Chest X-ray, PA view. Patient: 48 years old, sex M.
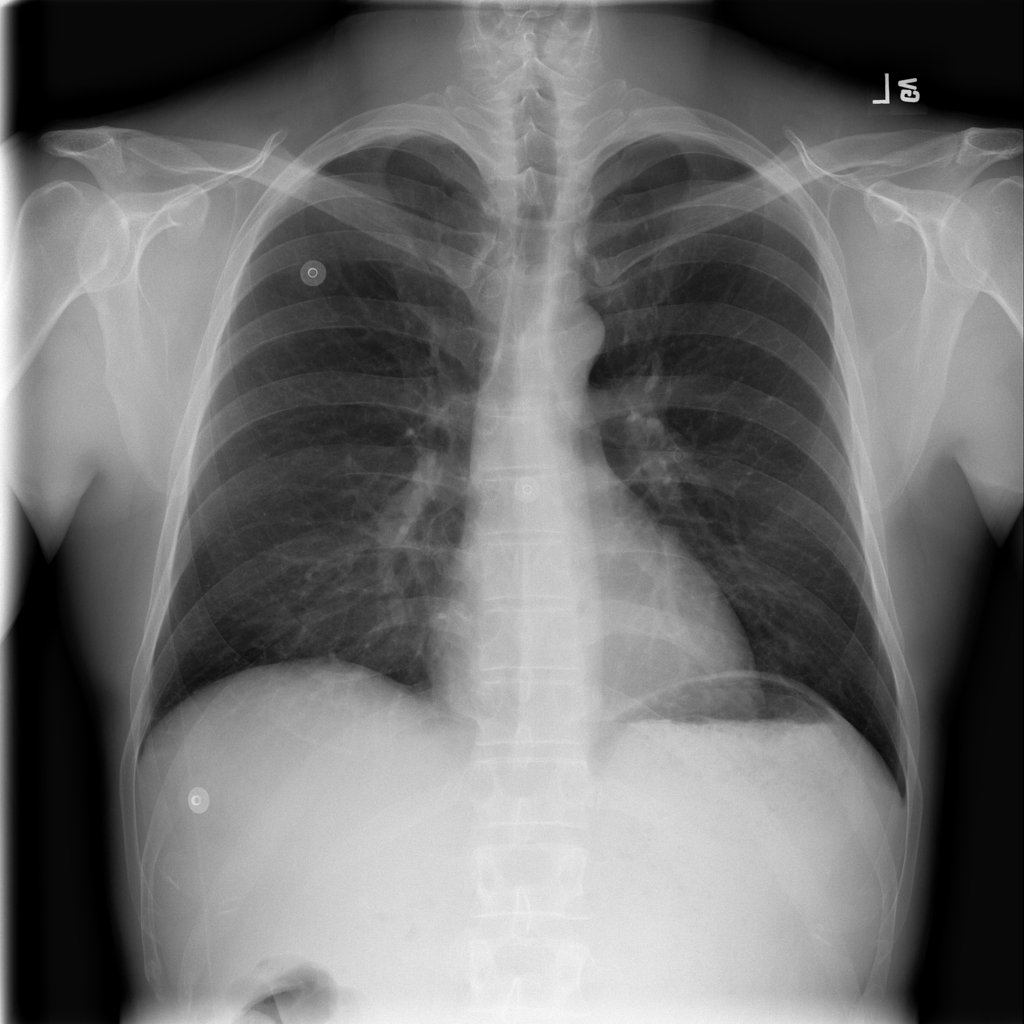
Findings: No Finding